Question: I have a simple form that I want to drag-drop to build a list.
The list below this form is a table of users: I want this to be an array of user_ids, but I'm not sure what the best way to do it is.
Should I have a hidden input that makes an array of ids via jquery? I've got UJS working on a lot of forms, so that's a need in this scheme.
Advice?

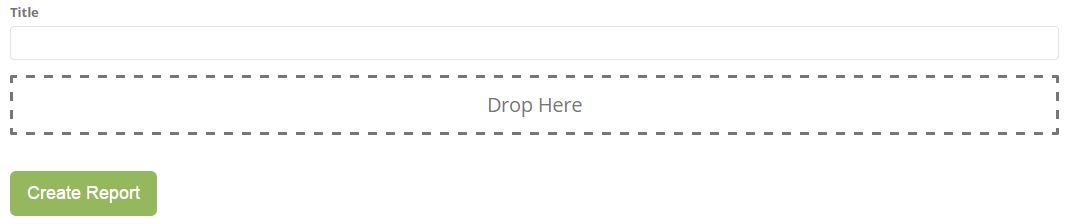
Answer: I think an array of ID's in a hidden field would make sense, with an event on sortable (is that what you're using?
'''
$('#sortable_one').sortable({
connectWith: '#sortable_two',
stop: function(event, ui) {
$('#hidden_field_one').val($('#sortable_one').sortable("serialize", { key: "sort" }));
$('#hidden_field_two').val($('#sortable_two').sortable("serialize", { key: "sort" }));
}
}
'''